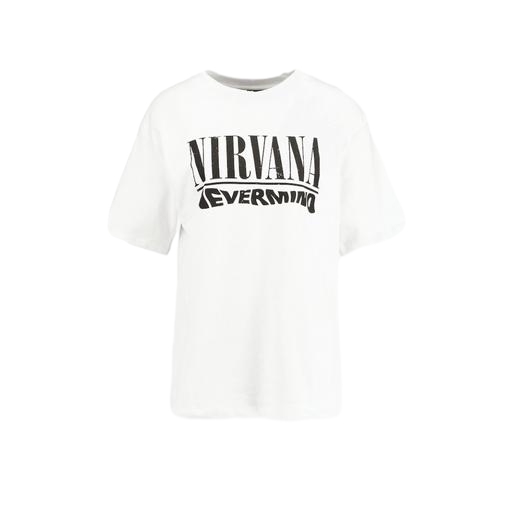
nirvana shirt, graphic jersey tee, white t-shirt and black letters, white background